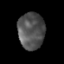
Tissue: lung
Cell type: T cells
Senescence score: 0.1933
Nuclear area (px): 951
Mean DAPI intensity: 83.053